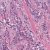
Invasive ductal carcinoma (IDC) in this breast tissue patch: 1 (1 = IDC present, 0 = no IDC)